Question:
Hi
i am using 'theme="a"', 'data-overlay-theme="a"' and 'data-dismissible="false"'. But it is not working on whole page of iPad. How to apply on whole screen so that it look fine.
I also used this:
'''
$(document).on('popupafteropen', '[data-role="popup"]', function(event, ui) {
$('body').css('overflow', 'hidden');
}).on('popupafterclose', '[data-role="popup"]', function(event, ui) {
$('body').css('overflow', 'auto');
});
'''
Here is my code.
jquery css
'''
.ui-popup-screen {
background-image: url(data:image/gif;base64,R0lGODlhAQABAID/AMDAwAAAACH5BAEAAAAALAAAAAABAAEAAAICRAEAOw==); /* Necessary to set some form of background to ensure element is clickable in IE6/7. While legacy IE won't understand the data-URI'd image, it ensures no additional requests occur in all other browsers with little overhead. */
top: 0;
left: 0;
right: 0;
bottom: 1px;
position: absolute;
filter: Alpha(Opacity=0);
opacity: 0;
z-index: 1099;
}
.ui-popup-screen.in {
opacity: 0.5;
filter: Alpha(Opacity=50);
}
.ui-popup-screen.out {
opacity: 0;
filter: Alpha(Opacity=0);
}
'''
---
Structure Css**************************
'''
.ui-popup-screen {
background-image: url(data:image/gif;base64,R0lGODlhAQABAID/AMDAwAAAACH5BAEAAAAALAAAAAABAAEAAAICRAEAOw==); /* Necessary to set some form of background to ensure element is clickable in IE6/7. While legacy IE won't understand the data-URI'd image, it ensures no additional requests occur in all other browsers with little overhead. */
top: 0;
left: 0;
right: 0;
bottom: 1px;
position: absolute;
filter: Alpha(Opacity=0);
opacity: 0;
z-index: 1099;
}
.ui-popup-screen.in {
opacity: 0.5;
filter: Alpha(Opacity=50);
}
.ui-popup-screen.out {
opacity: 0;
filter: Alpha(Opacity=0);
}
'''
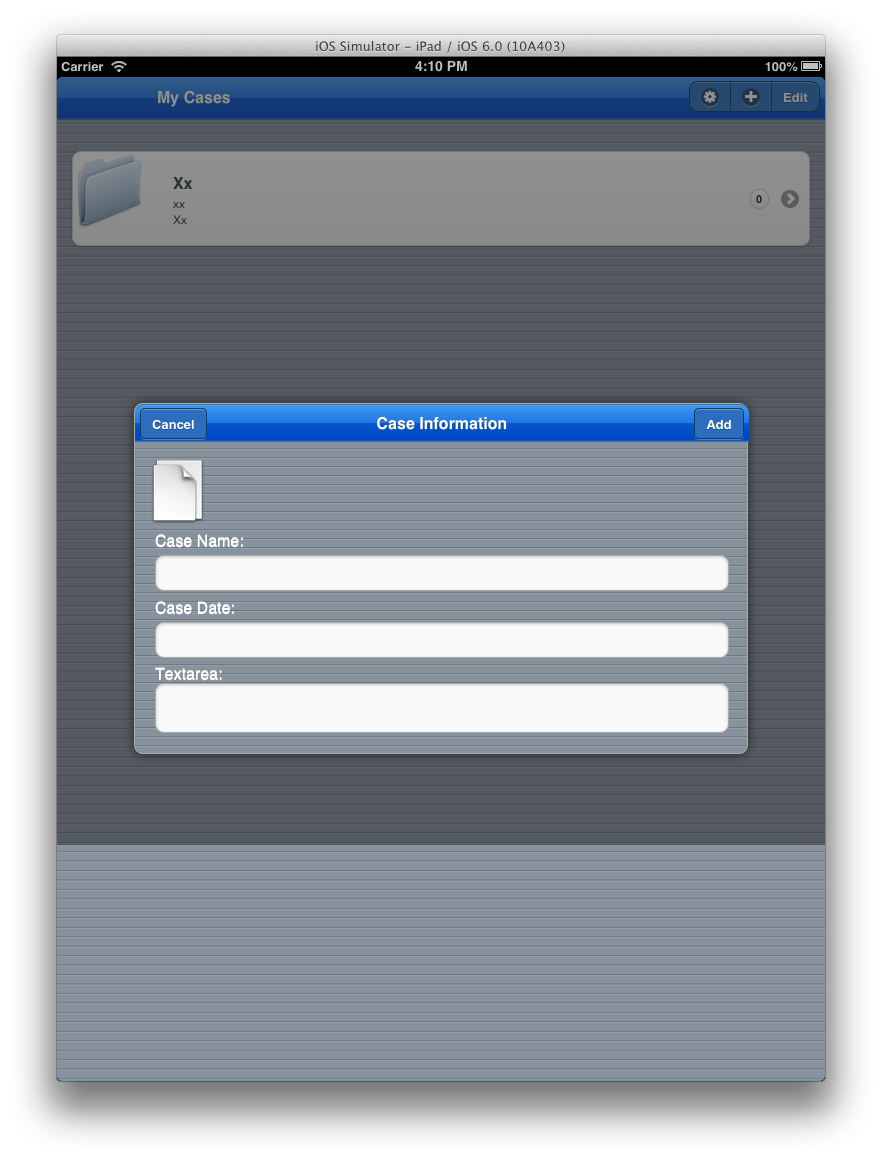
Answer: This should help, overlay 'DIV' should now cover whole page, doesn't matter how much screen size is big or is content scrolled or not.
'''
.ui-popup-screen {
position: absolute !important;
top: 0 !important;
right: 0 !important;
bottom: 0 !important;
left:0 !important;
}
'''
This 'CSS' block has been tested in 'jsFiddle' example so I can be 100% sure it will work. If not We will find another solution.